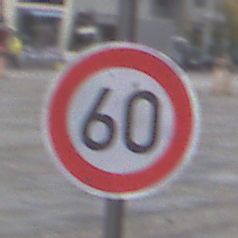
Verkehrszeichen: Geschwindigkeit60
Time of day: Midday
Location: Outdoor (Urban)
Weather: Overcast
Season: NotSpecified
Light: Natural